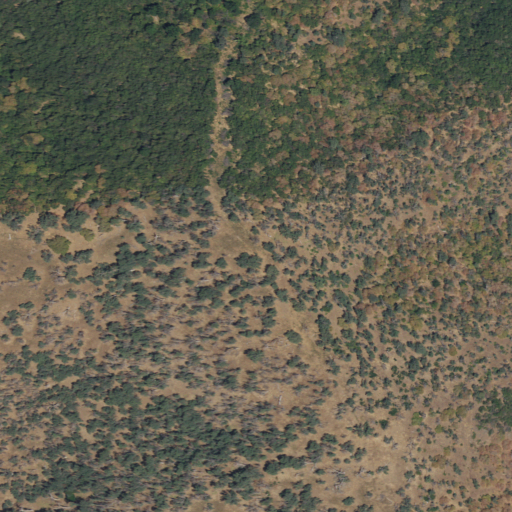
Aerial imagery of mountain in California named Branford Mountain containing shrub, evergreen forest, and grassland